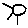
Label: sun